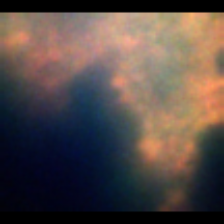
Taxon: Unknown_detritus
Group: Unknown